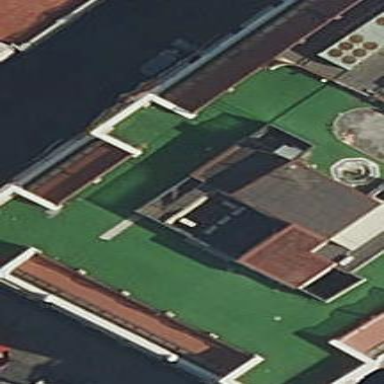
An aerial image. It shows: Part of building.